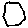
Label: hexagon